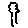
Label: tree